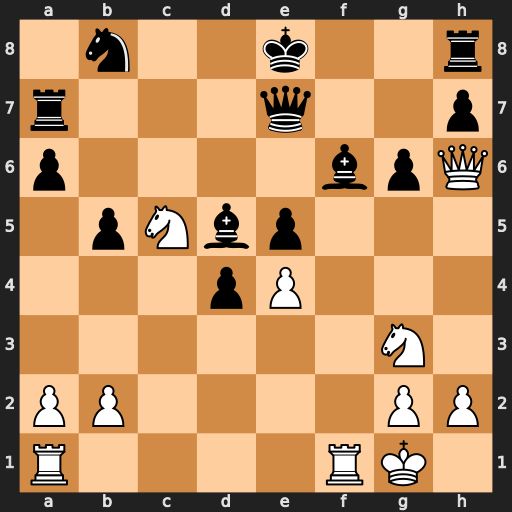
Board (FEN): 1n2k2r/r3q2p/p4bpQ/1pNbp3/3pP3/6N1/PP4PP/R4RK1
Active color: w
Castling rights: k
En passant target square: -
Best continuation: exd5 Bg5 Qh3 Qxc5 Ne4